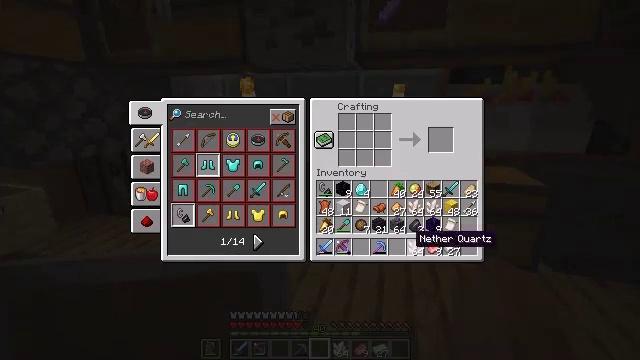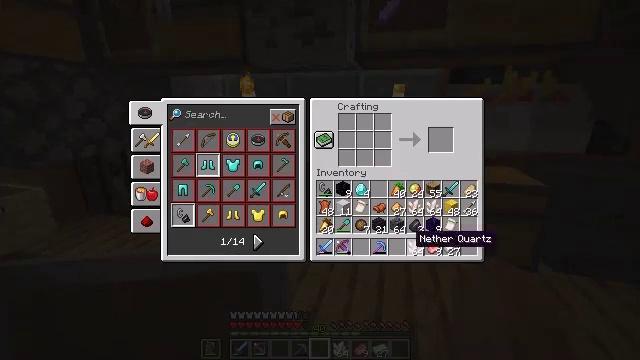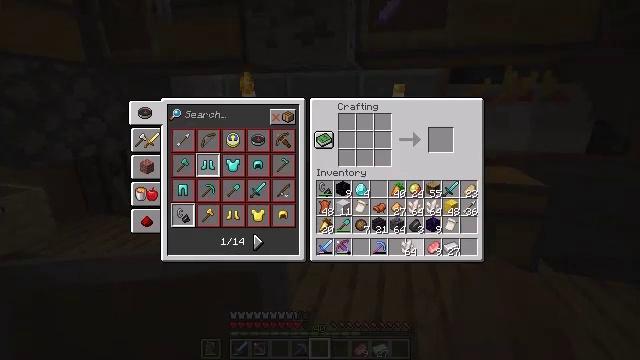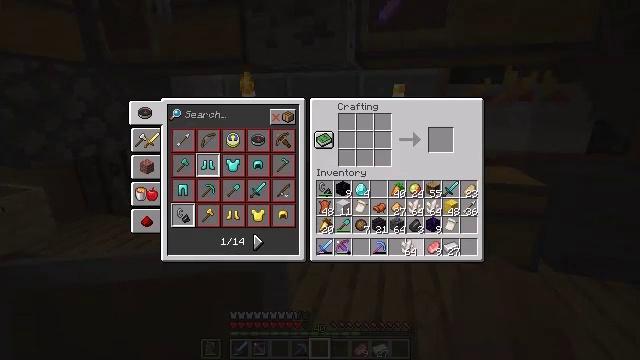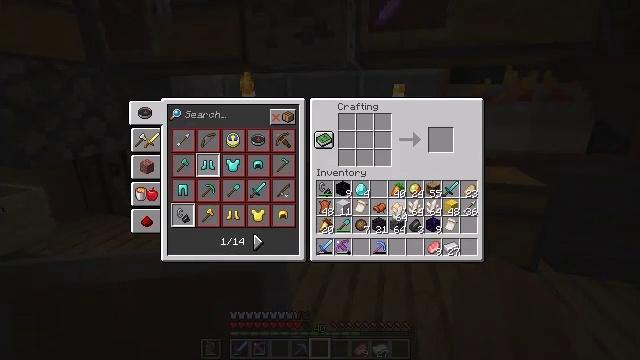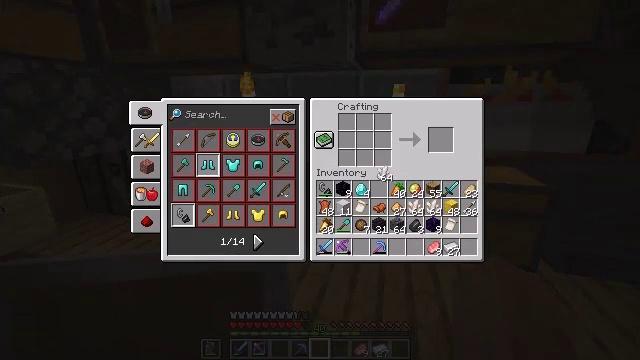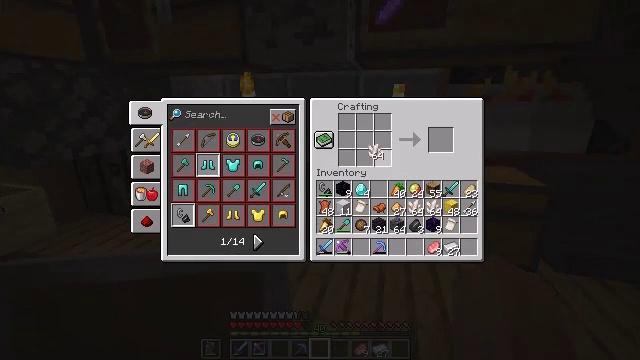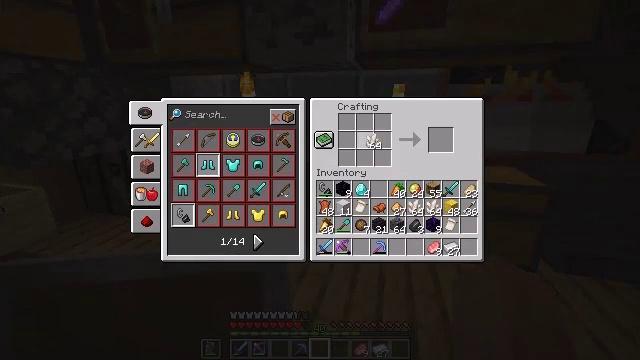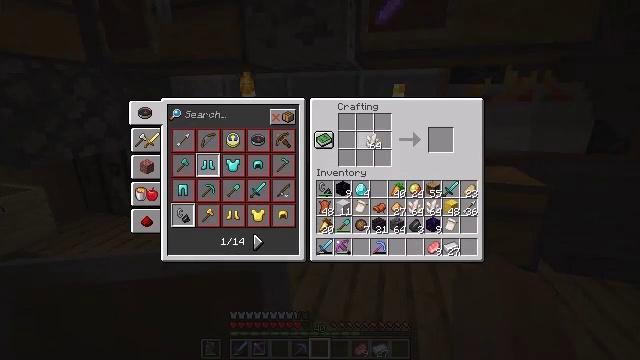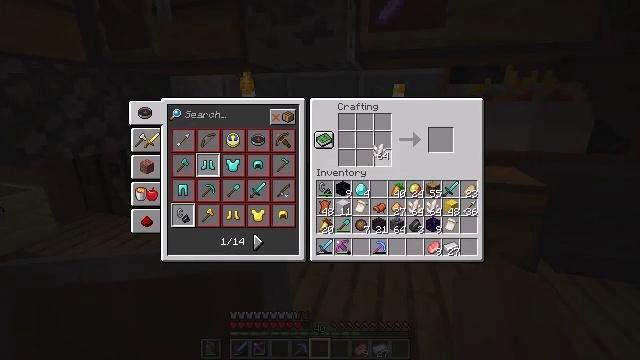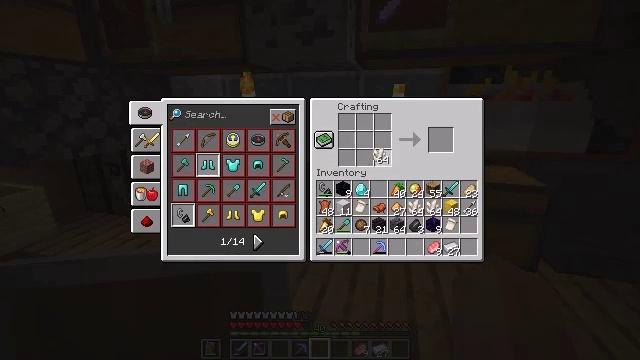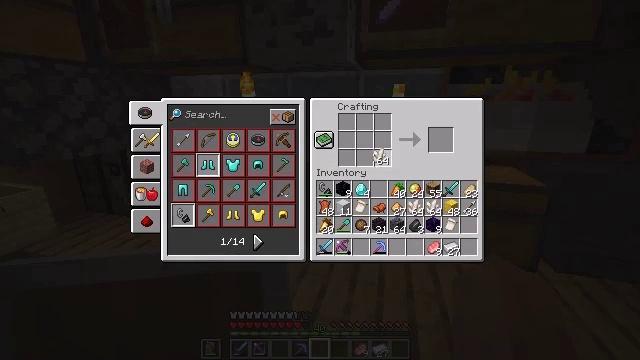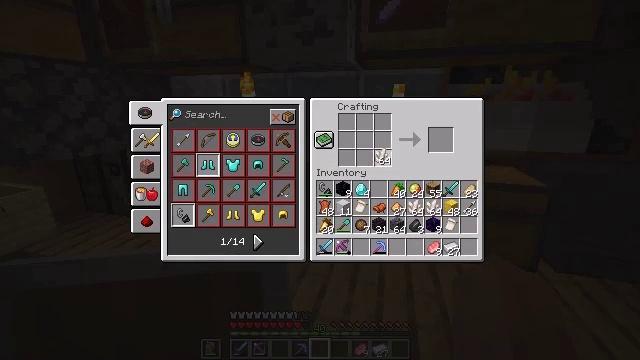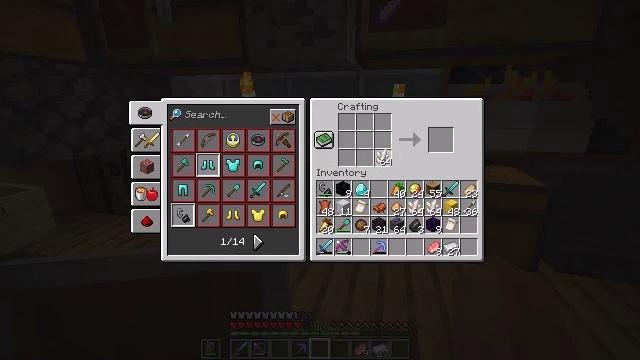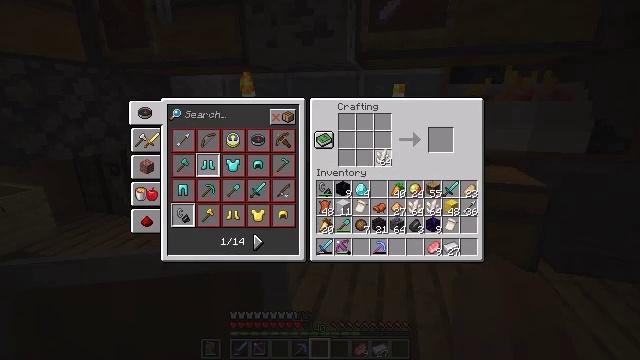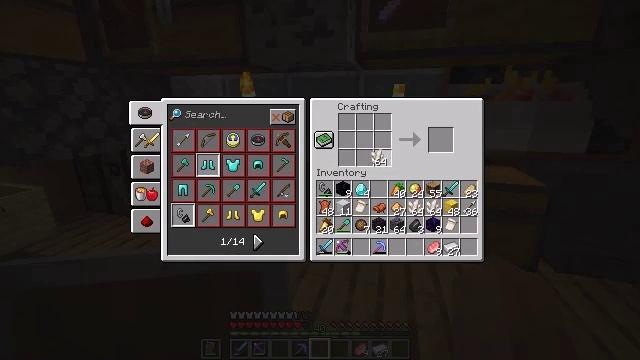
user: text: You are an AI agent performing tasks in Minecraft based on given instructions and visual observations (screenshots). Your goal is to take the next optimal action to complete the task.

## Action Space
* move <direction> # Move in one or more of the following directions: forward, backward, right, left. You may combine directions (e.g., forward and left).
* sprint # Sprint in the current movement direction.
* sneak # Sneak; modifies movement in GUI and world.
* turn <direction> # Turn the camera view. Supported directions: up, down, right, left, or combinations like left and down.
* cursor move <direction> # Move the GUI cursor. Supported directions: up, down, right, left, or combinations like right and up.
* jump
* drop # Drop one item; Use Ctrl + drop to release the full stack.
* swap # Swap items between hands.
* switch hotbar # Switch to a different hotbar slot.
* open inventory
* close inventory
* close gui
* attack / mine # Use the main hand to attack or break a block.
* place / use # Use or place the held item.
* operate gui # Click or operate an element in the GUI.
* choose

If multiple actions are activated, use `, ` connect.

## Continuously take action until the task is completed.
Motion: motion action
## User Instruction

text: Open the crafting table to create a quartz block from nether quartz.
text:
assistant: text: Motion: no_op
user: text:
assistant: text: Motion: operate gui
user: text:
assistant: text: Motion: operate gui
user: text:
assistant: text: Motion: cursor move left and up
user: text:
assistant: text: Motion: cursor move left and up
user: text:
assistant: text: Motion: cursor move left and up
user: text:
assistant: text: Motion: cursor move up
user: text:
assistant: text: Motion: no_op
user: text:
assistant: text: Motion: cursor move down
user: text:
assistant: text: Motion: no_op
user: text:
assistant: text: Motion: no_op
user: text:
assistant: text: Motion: no_op
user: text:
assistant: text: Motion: no_op
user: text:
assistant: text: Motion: operate gui
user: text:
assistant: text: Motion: operate gui
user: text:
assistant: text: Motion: operate gui
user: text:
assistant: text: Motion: operate gui
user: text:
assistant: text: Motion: operate gui
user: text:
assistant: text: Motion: operate gui
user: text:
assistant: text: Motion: operate gui
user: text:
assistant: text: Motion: cursor move right, operate gui
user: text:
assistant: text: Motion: operate gui
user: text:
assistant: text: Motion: operate gui
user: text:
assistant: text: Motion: operate gui
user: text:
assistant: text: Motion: no_op
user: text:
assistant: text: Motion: no_op
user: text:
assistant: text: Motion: cursor move left
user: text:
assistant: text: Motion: cursor move left
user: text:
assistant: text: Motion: no_op
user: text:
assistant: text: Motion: operate gui